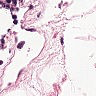
Metastatic tissue present: no